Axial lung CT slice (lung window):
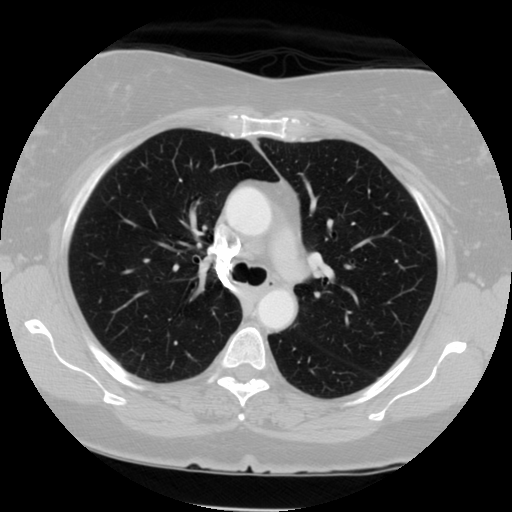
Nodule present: no